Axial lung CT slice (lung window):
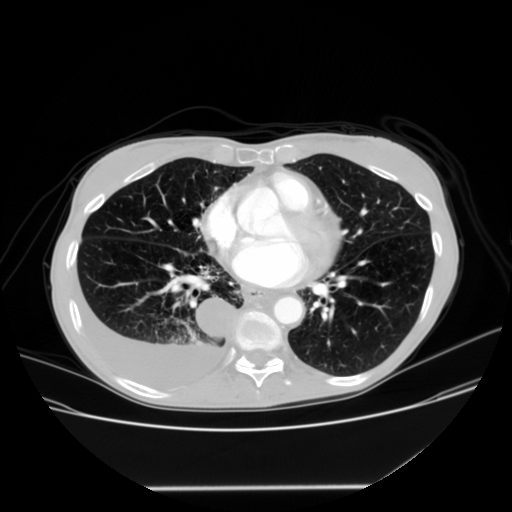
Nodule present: yes
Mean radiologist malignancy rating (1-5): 2.5